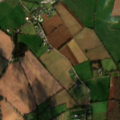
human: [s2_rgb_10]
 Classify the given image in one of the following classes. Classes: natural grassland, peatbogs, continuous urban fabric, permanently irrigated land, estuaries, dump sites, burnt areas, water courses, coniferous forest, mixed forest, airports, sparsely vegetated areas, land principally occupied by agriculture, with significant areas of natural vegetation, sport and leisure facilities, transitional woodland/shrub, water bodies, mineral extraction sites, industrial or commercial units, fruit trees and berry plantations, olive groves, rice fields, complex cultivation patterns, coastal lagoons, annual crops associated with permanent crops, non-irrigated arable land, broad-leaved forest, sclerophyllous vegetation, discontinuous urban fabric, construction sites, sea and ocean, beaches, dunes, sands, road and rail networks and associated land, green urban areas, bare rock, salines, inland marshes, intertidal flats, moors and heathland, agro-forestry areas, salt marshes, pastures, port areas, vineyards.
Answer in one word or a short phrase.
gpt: non-irrigated arable land, pastures